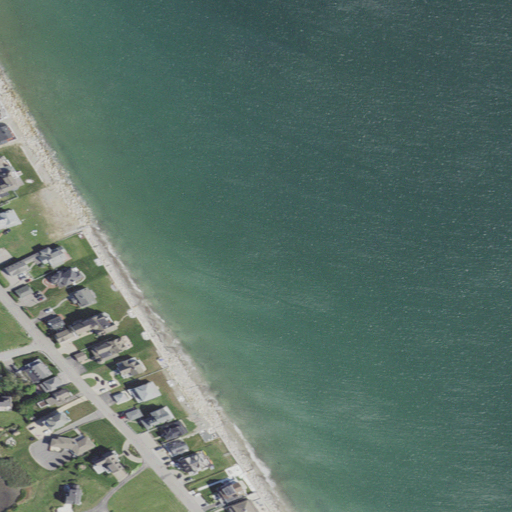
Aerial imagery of beach in Massachusetts named North Scituate Beach containing open water, medium intensity development, high intensity development, barren land, and herbaceous wetlands